Aerial crown-view tile of a tropical tree (Barro Colorado Island, Panama), acquired 20250818:
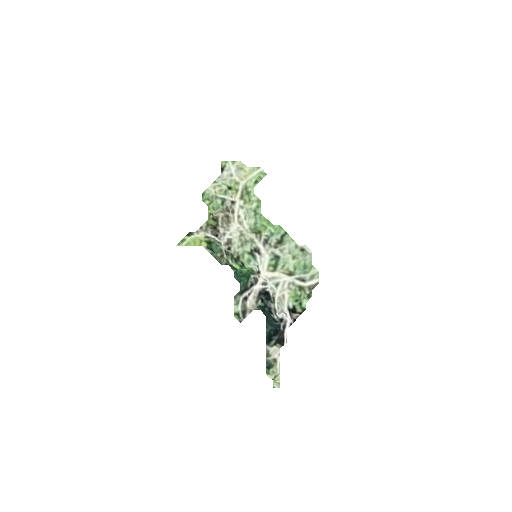
Species: Pourouma bicolor
GBIF accepted scientific name: Pourouma bicolor
Crown area: 17.029 m²